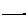
Label: line